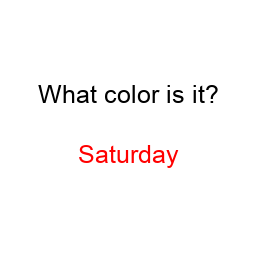
Color: red
Background color: white
Question text color: black